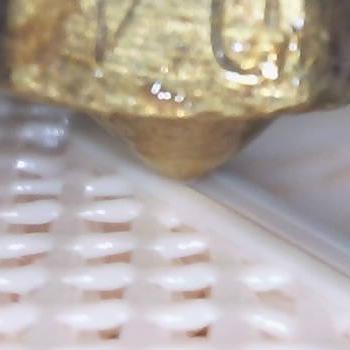
Flow rate: 118%